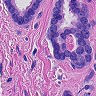
Metastatic tissue present: yes